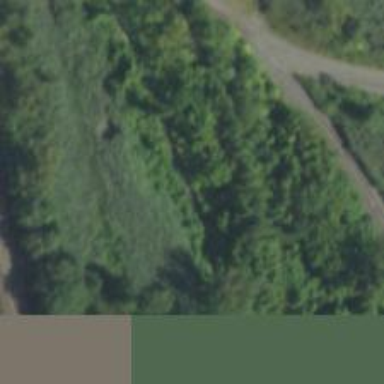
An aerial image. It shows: Abandoned railway.